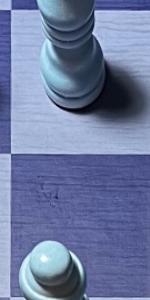
Label: Empty